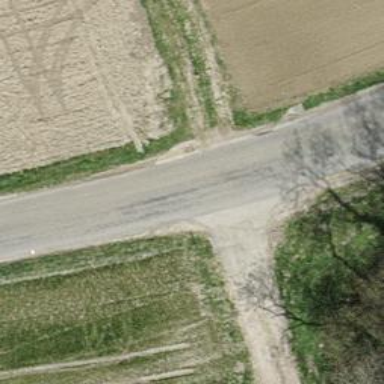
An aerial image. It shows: Tertiary road with asphalt surface.